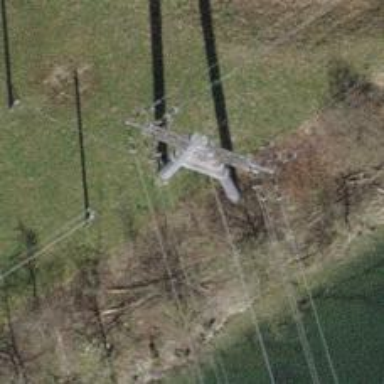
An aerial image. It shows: Power line in the image.